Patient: sex F, age 47
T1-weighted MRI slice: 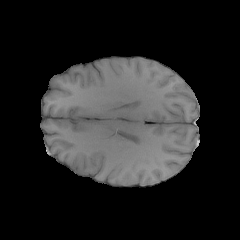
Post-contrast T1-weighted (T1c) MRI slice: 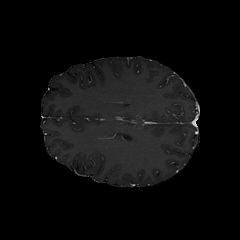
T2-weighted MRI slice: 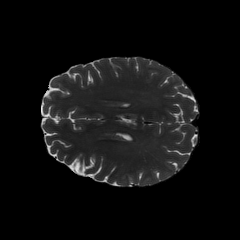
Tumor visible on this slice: no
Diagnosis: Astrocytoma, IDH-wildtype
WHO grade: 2